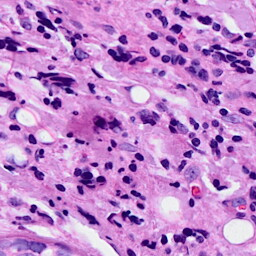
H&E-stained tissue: Breast